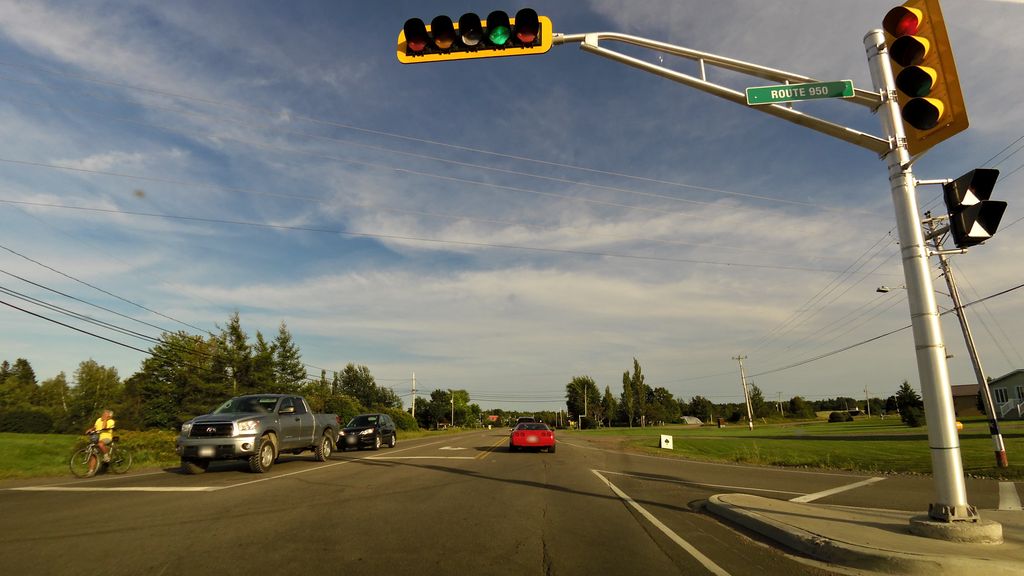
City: charlottetown